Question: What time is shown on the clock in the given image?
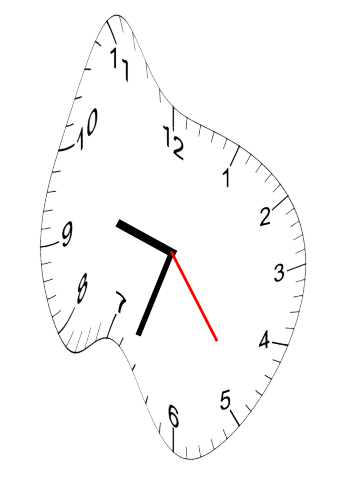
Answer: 09:33:24